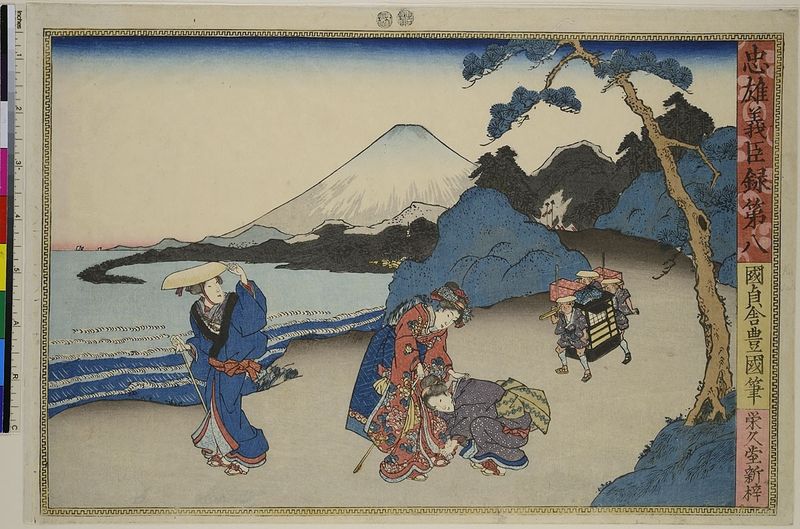
Titel: Achter Akt, aus der Serie: Das Schatzhaus der 47 treuen Vasallen
Künstler: Utagawa Kunisada
Standort: Hamburg
Institution: Museum für Kunst und Gewerbe Hamburg
Schlagwörter: weg, pfad, person, theater, holzschnitt, berge, gebirge, vulkan, druckgraphik, druckgrafik, ereignis, zeit, farbholzschnitt, situation, ereignisbild, kabuki, edo, fuji, reproduktionen, volcano, druckerzeugnisse, küste, sänfte, landstraße, theateraufführung, ukiyo, volcan